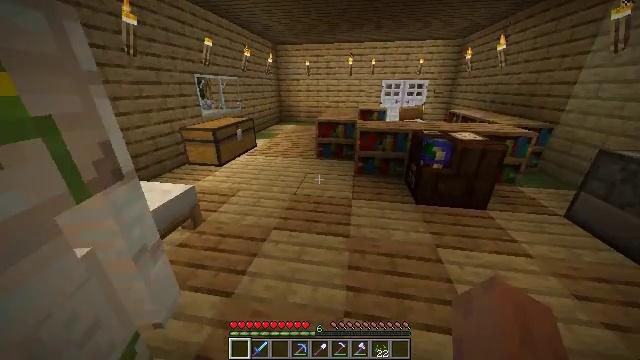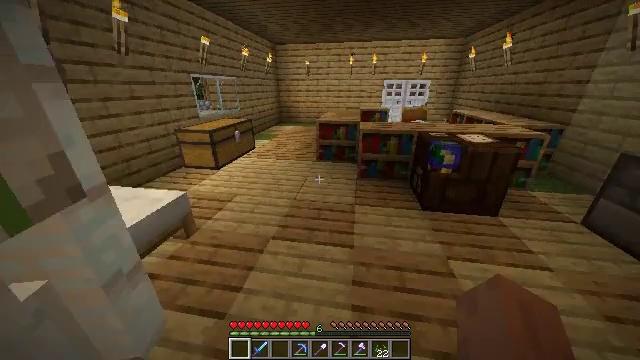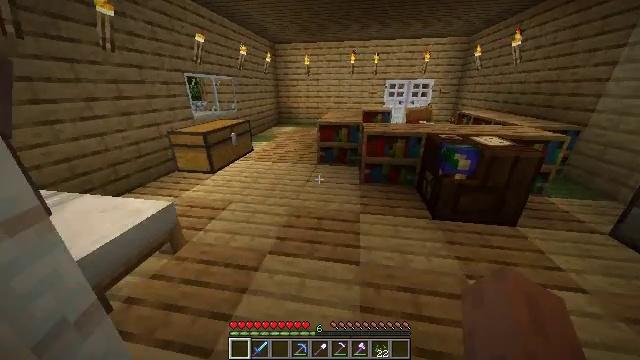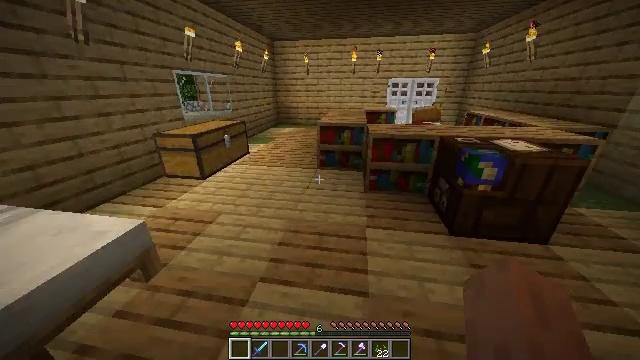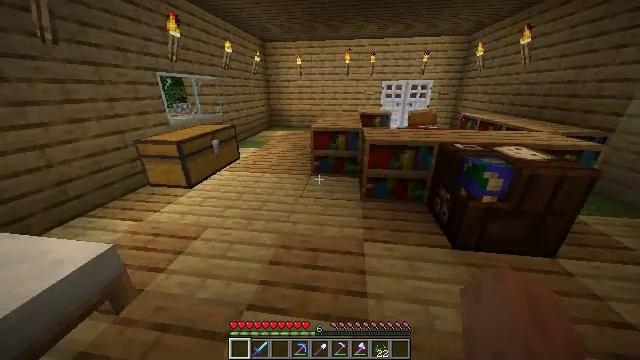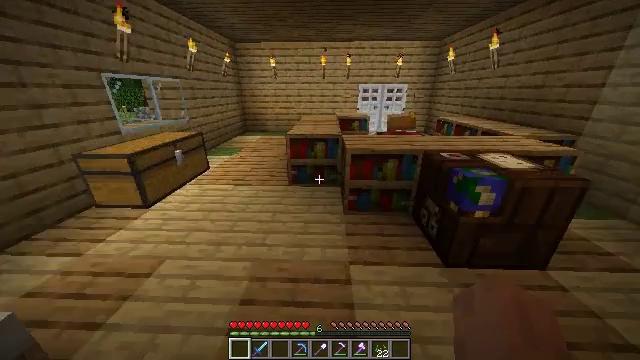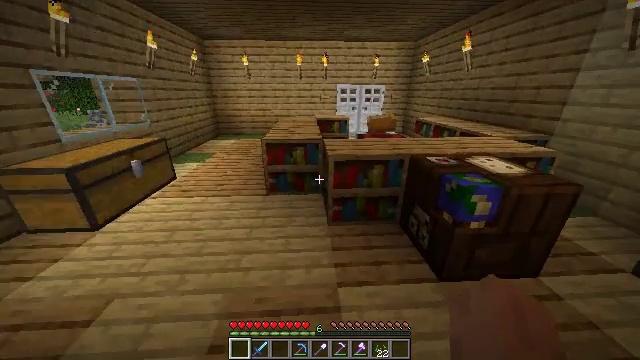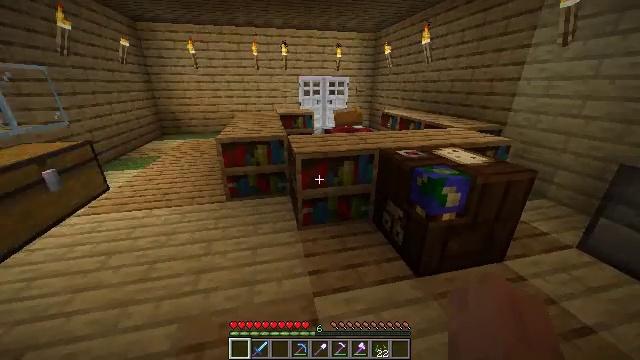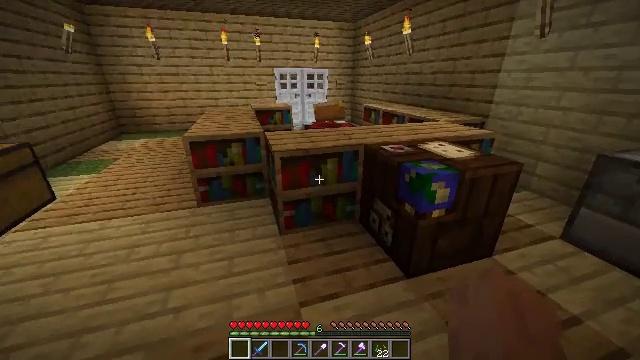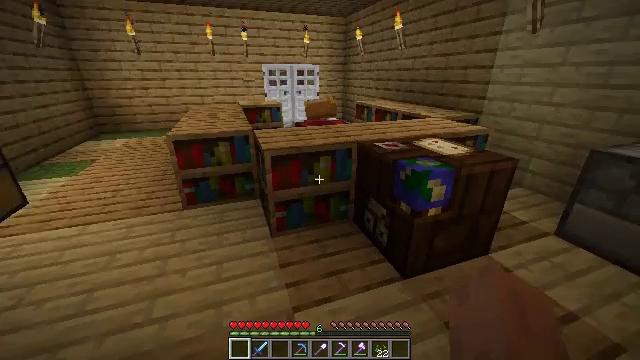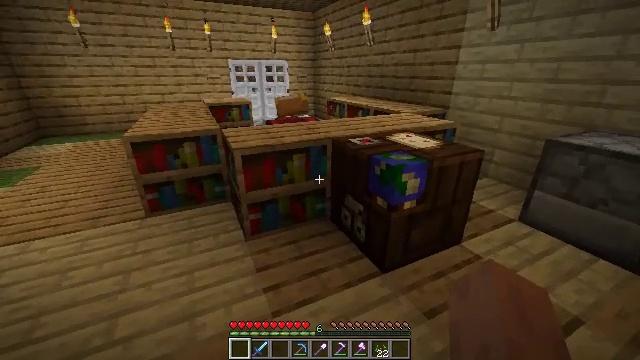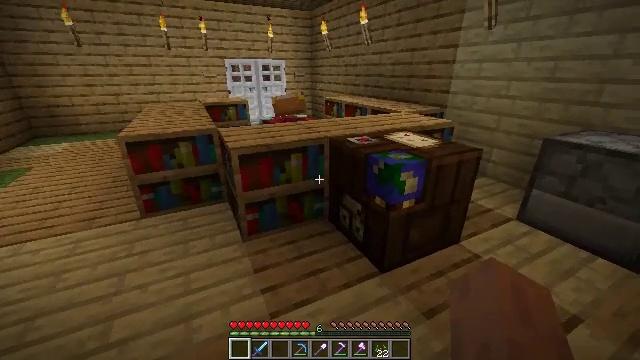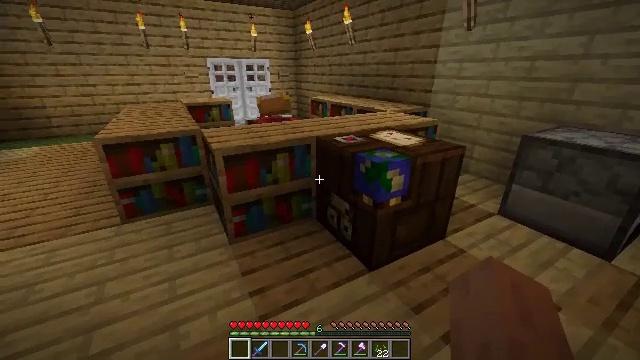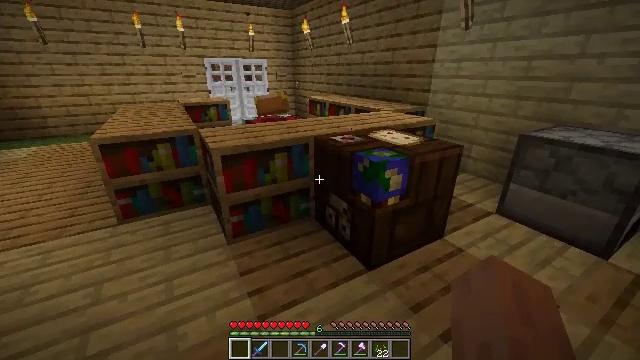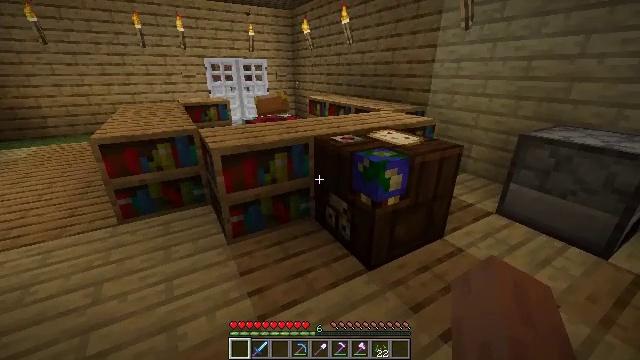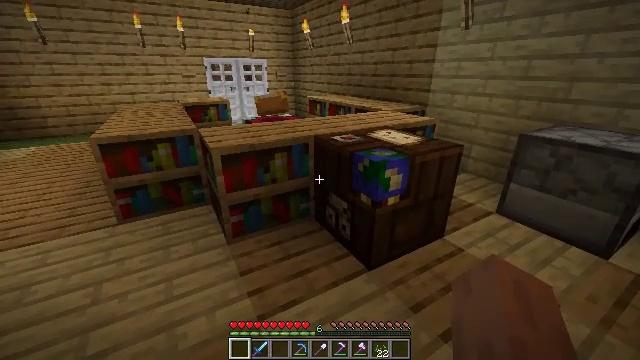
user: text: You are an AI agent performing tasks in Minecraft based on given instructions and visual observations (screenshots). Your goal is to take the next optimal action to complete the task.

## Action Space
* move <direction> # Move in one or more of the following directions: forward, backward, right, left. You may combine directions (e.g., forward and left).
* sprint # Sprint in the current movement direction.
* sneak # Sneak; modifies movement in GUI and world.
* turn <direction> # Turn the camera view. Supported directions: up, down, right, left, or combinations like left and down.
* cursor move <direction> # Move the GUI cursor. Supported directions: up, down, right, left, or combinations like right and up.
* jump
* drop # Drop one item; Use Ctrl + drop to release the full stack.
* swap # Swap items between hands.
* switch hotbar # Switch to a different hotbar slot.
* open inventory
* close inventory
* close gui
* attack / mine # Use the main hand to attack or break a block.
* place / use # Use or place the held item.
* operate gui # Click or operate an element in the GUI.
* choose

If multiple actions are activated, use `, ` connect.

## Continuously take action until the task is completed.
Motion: motion action
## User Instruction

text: Mine the cartography table.
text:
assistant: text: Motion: move forward, sprint
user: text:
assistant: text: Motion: move forward, sprint
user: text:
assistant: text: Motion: move forward, sprint
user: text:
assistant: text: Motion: move forward, sprint, turn right
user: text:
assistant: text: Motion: move forward, turn right
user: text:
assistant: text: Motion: turn right
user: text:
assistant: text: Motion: turn right
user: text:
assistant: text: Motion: turn right
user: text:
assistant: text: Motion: turn right
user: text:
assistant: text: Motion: turn right
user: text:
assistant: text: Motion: no_op
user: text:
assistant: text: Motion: turn right
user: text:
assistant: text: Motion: no_op
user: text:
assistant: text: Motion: no_op
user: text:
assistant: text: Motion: no_op
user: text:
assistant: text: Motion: no_op
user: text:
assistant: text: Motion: no_op
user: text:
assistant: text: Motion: no_op
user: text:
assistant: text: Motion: no_op
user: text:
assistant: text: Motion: no_op
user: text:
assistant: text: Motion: no_op
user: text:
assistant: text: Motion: no_op
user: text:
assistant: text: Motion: no_op
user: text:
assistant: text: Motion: no_op
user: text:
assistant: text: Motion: no_op
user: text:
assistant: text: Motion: no_op
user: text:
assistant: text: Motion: no_op
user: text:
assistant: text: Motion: no_op
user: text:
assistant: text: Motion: no_op
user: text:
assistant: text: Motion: no_op